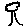
Label: tree